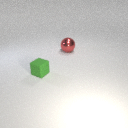
large red metal sphere to the right of small green rubber cube